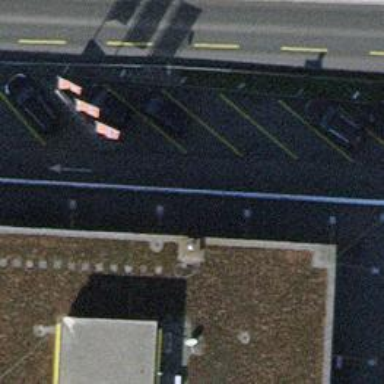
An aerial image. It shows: Fuel station.